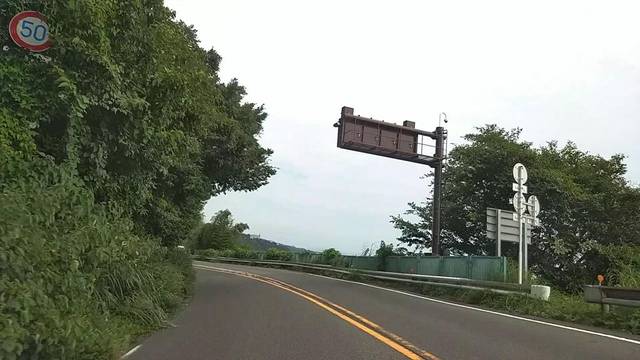
Region: Japan
Coordinates: 35.173, 139.143